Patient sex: M
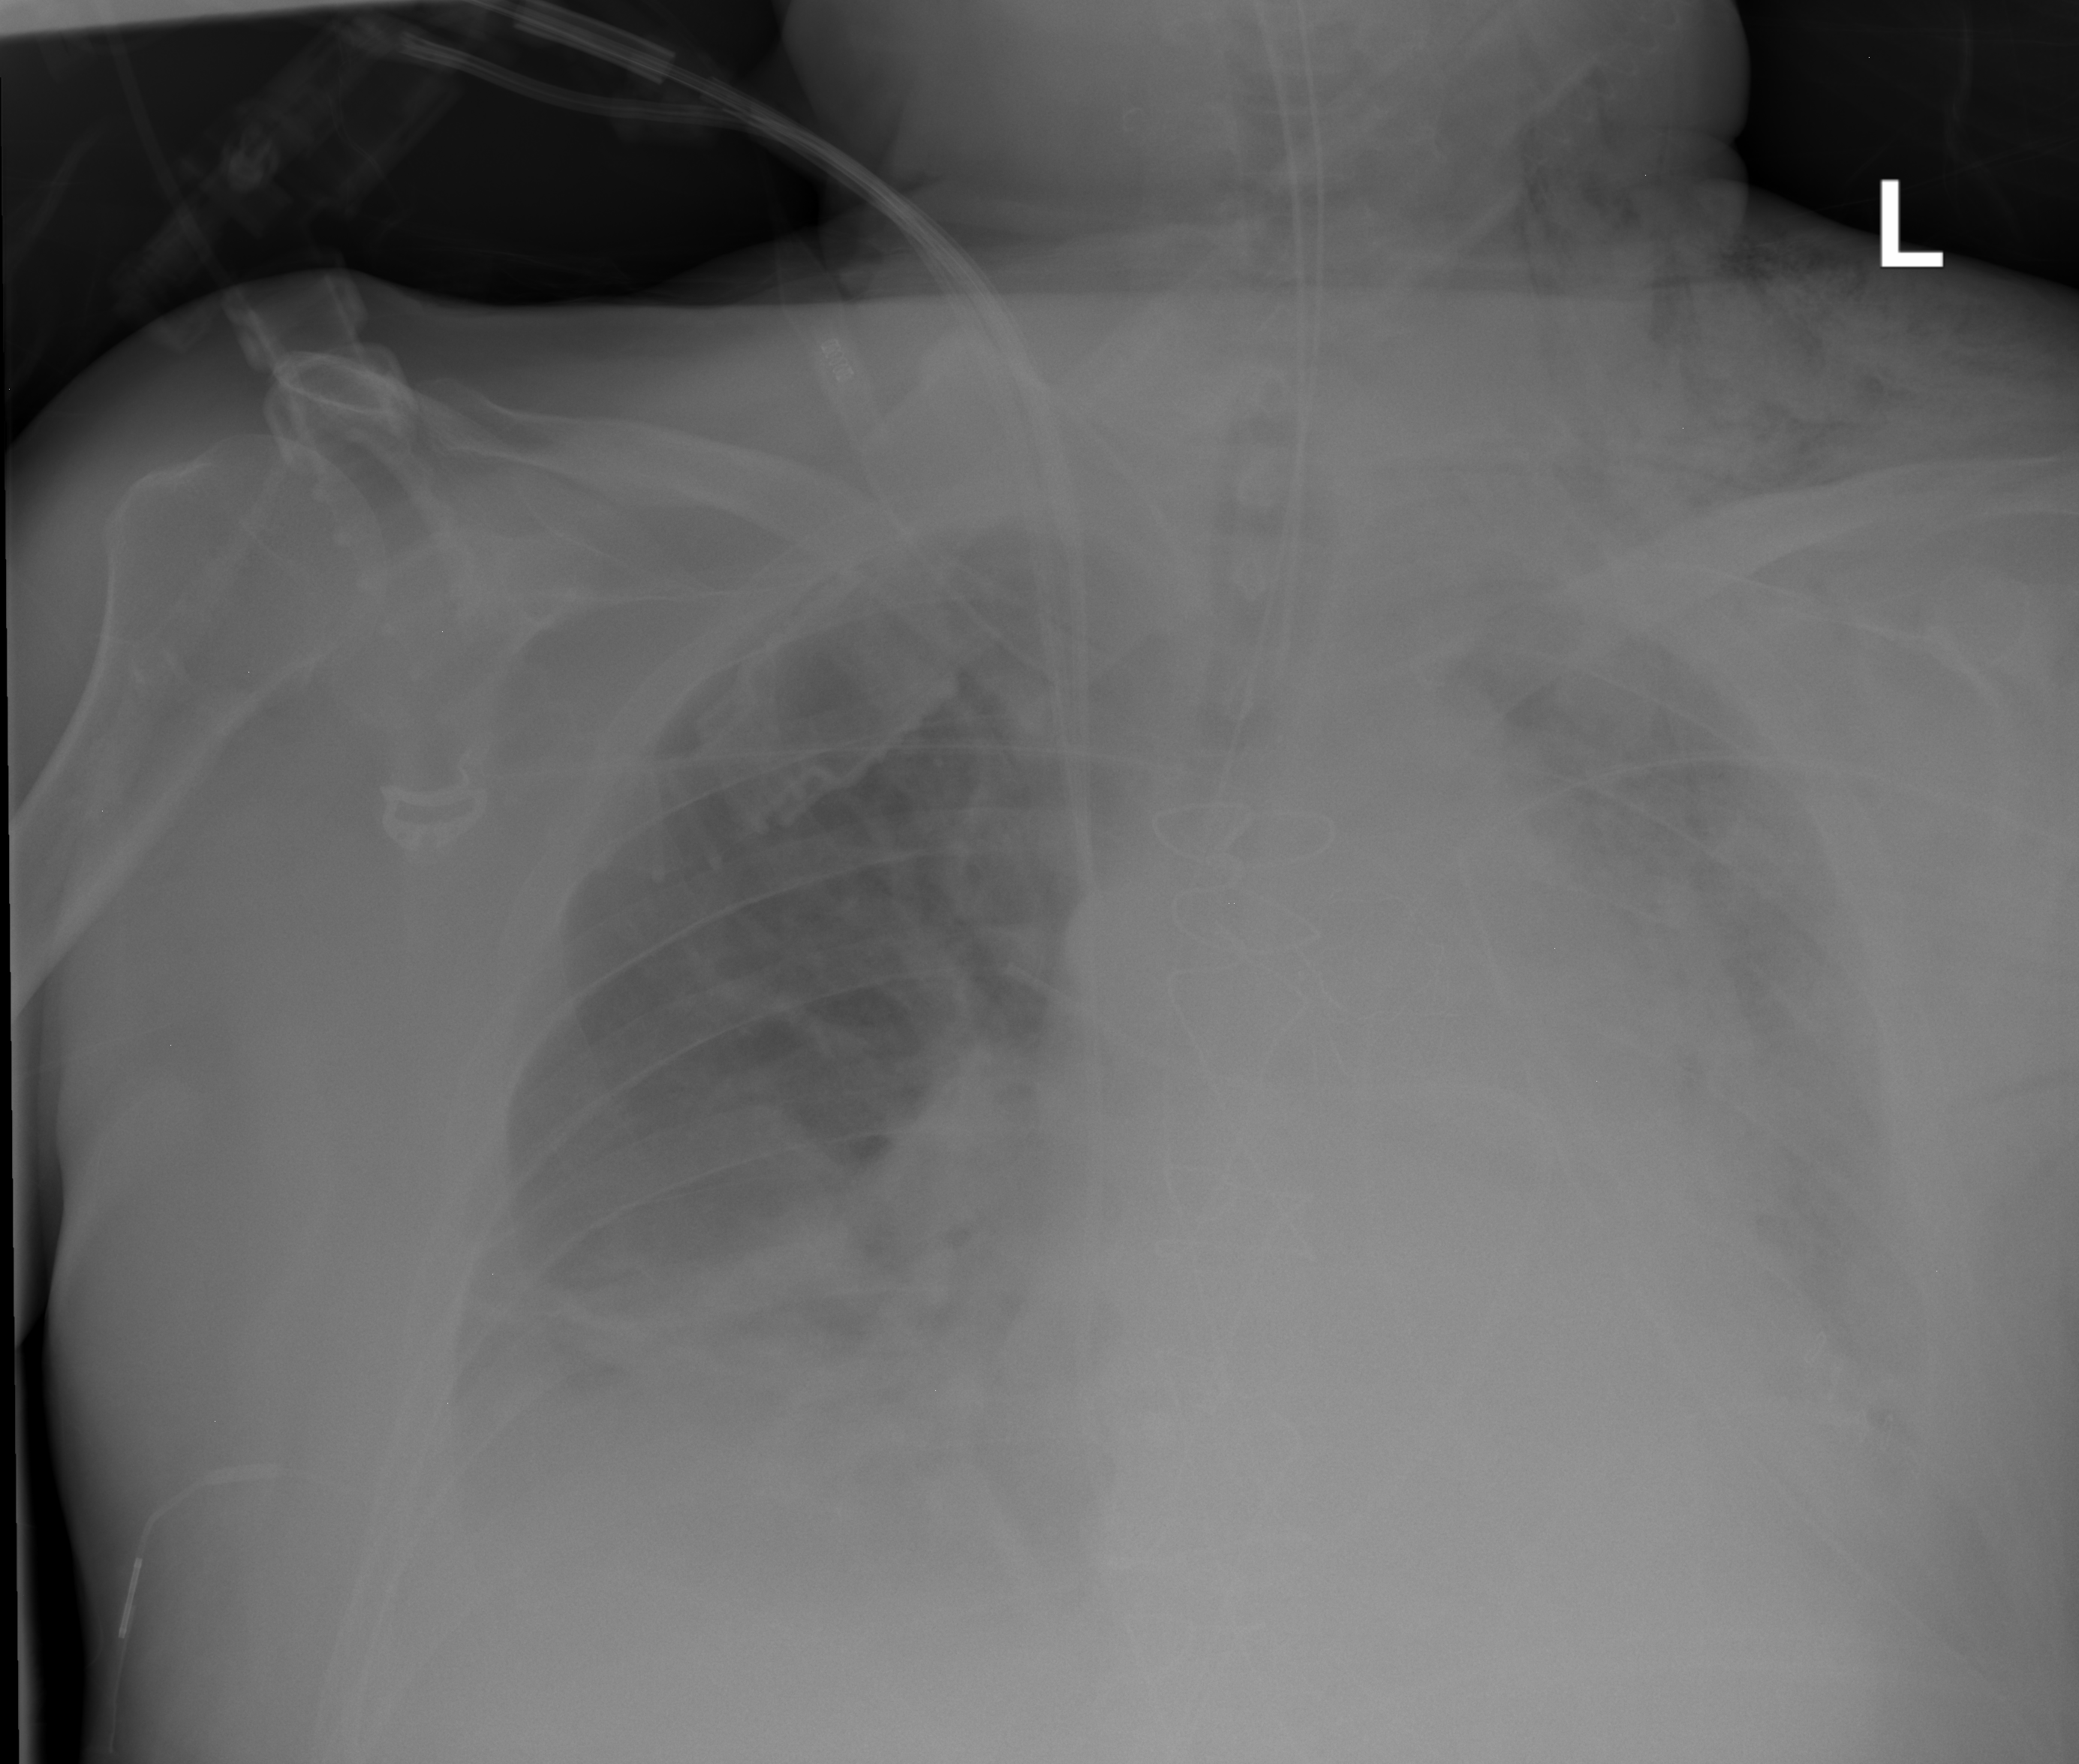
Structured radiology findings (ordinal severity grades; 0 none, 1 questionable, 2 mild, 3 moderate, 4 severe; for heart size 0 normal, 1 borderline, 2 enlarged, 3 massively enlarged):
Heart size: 0
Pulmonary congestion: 0
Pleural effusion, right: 2
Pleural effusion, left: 2
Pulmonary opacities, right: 1
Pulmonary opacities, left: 2
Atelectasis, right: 2
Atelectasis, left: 2